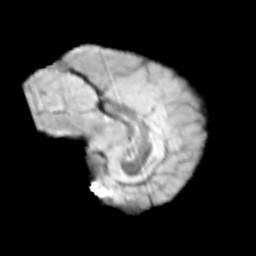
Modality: T2w
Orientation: sagittal
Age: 11
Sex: male
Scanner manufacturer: siemens
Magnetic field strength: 3 T
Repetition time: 3.8 s
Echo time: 0.07 s